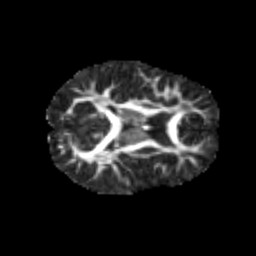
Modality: FA
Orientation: axial
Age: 6
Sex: female
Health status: healthy